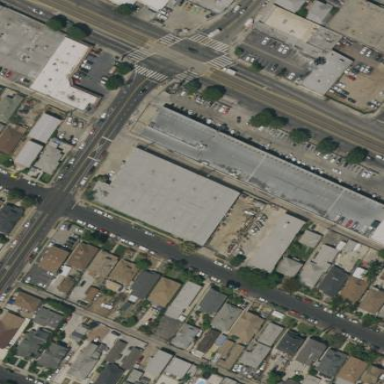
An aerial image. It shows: Warehouse.